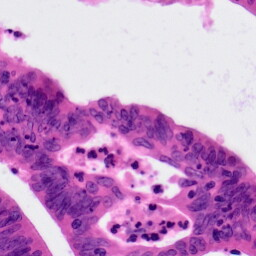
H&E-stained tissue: Colon